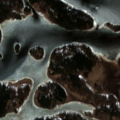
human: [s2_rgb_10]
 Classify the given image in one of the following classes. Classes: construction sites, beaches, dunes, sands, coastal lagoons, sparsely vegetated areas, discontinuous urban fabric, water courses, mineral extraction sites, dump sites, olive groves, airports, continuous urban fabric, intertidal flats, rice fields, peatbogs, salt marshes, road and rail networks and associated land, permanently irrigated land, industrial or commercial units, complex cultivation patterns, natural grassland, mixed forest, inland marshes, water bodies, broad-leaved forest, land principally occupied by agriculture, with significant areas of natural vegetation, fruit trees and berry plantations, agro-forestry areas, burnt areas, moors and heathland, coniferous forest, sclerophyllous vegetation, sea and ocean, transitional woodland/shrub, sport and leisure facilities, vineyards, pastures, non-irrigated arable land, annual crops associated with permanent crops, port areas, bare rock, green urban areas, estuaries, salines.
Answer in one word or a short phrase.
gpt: land principally occupied by agriculture, with significant areas of natural vegetation, coniferous forest, sea and ocean